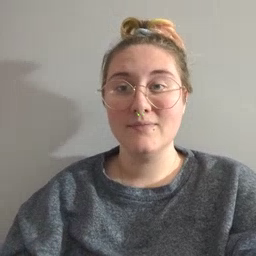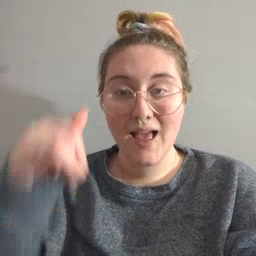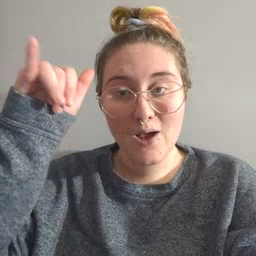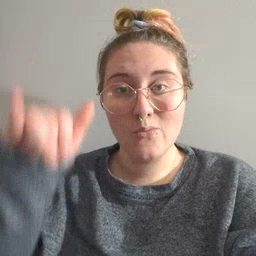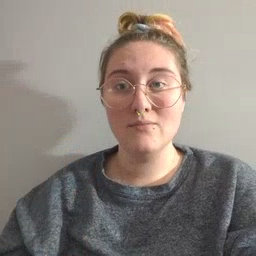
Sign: cow